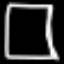
Label: square